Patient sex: F
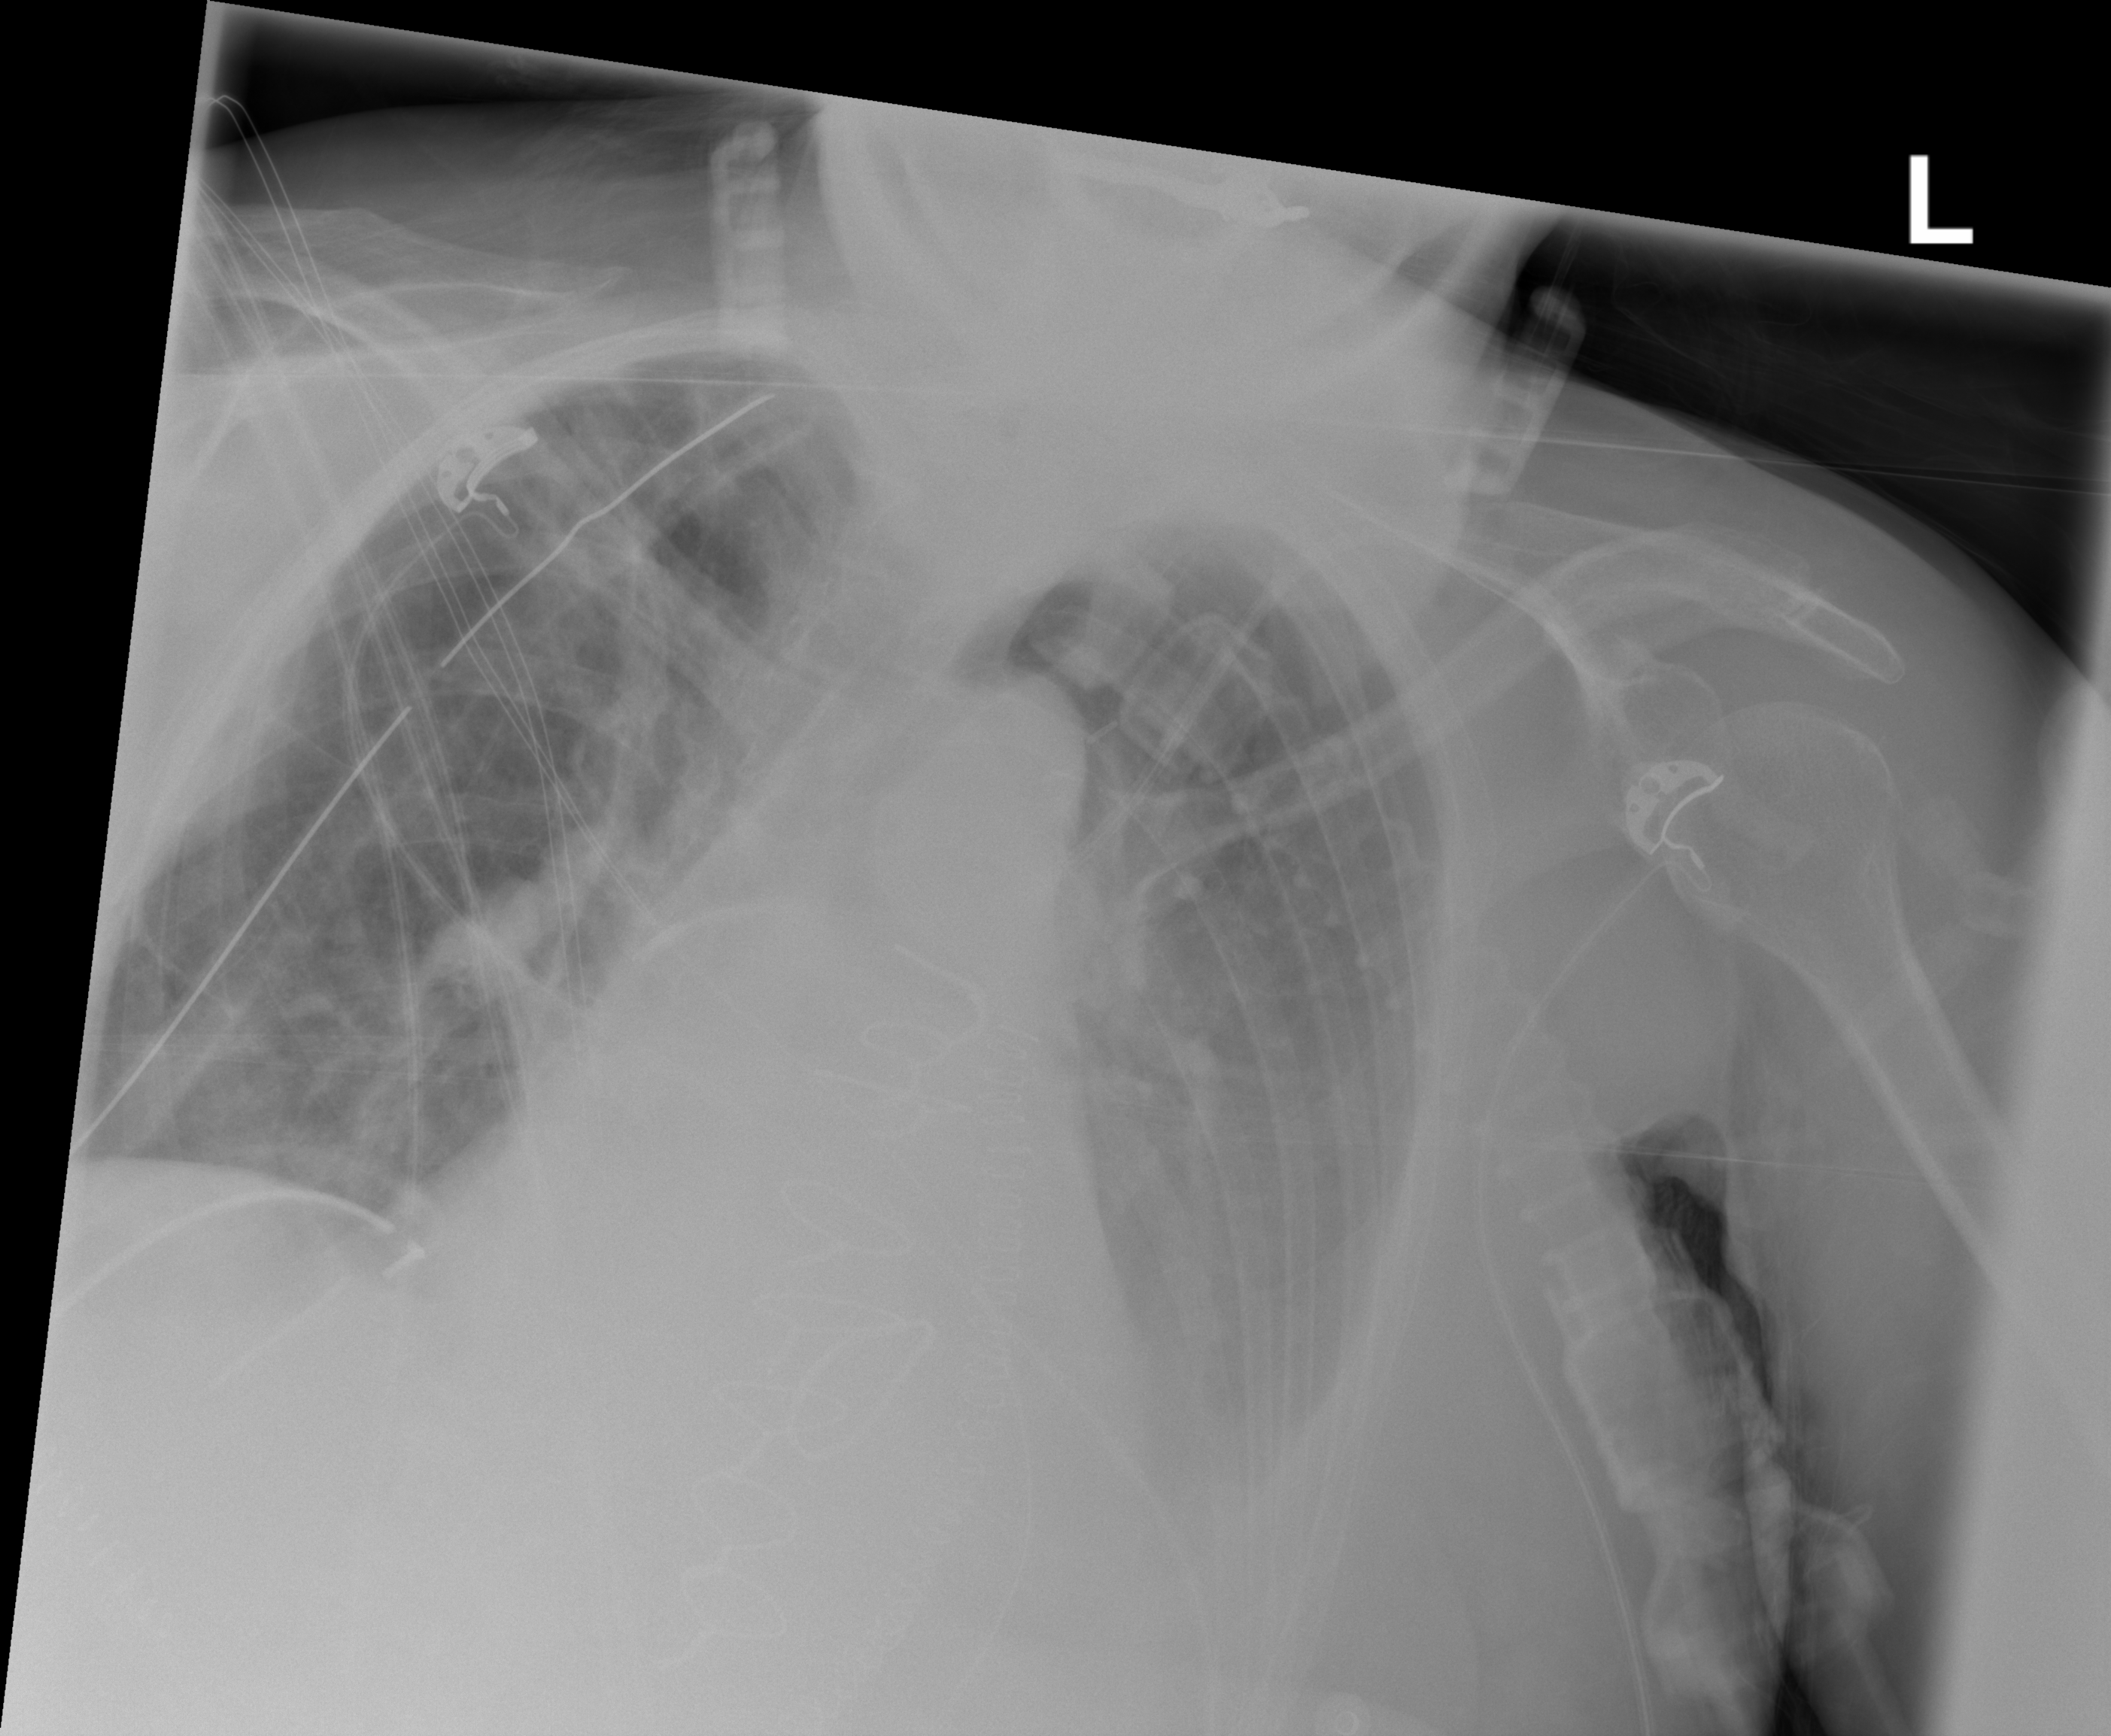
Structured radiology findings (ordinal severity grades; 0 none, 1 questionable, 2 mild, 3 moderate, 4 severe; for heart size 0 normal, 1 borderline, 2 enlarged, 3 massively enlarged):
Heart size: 2
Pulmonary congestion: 2
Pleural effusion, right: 0
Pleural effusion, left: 2
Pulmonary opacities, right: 2
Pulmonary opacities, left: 0
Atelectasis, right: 2
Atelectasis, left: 2